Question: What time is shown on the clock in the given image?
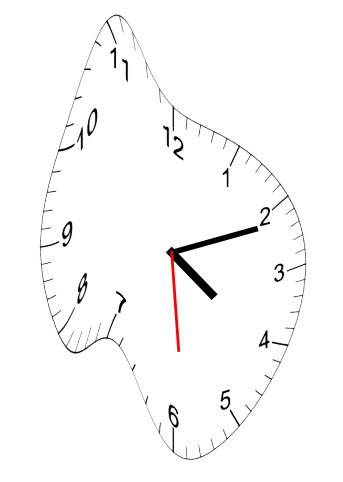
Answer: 04:11:29